Field crop: maize
Growth stage: 2
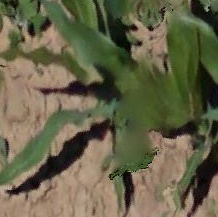
Species: maize